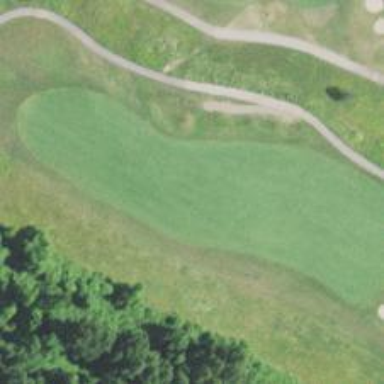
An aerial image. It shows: View of golf hole.